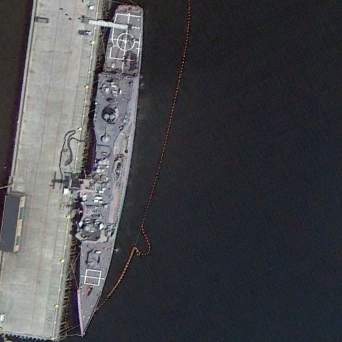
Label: Ticonderoga-class_cruiser